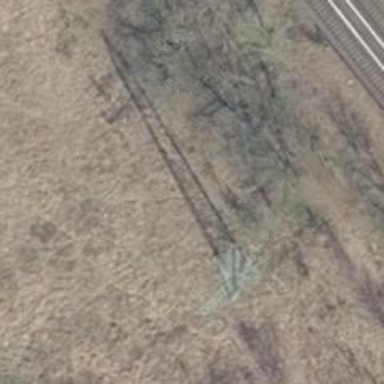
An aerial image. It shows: Power tower.